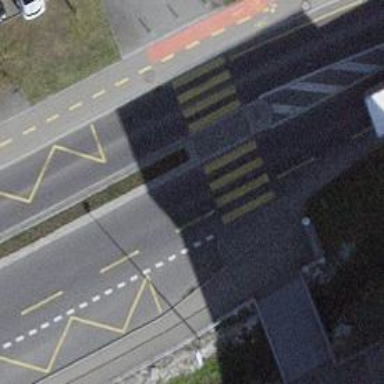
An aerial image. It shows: Kerb serving as barrier.